Question: I read a lot of answers here, but for some reason my animation still doesn't work as expected.
The axis range should vary from frame to frame. The 'Hurricane Center' caption should remain in the center all the time, but the captions from the previous frames must be erased. Also, I'm afraid that some of the data from previous parts remain.
I used 'hold on' and 'draw now' but it still happens.
---
The animation can be seen here:

---
Code:
'''
v = VideoWriter('test_video.avi');
v.FrameRate = 4;
v.open()
hold on
for i=1:length(relevant(1,1,:))
if isempty(relevant) == 0
title('Lightning around Hurricane Jerry')
grid on
ylim([Interp_Jerry(i,2)-Radius Interp_Jerry(i,2)+Radius])
xlim([Interp_Jerry(i,3)-Radius Interp_Jerry(i,3)+Radius])
ylabel('latitude')
xlabel('longitude')
text(Interp_Jerry(i,3),Interp_Jerry(i,2),txt1);
scatter(relevant(:,3,i),relevant(:,2,i),'.');
drawnow
pause(0.1);
v.writeVideo(getframe(fig));
end
end
v.close()
'''
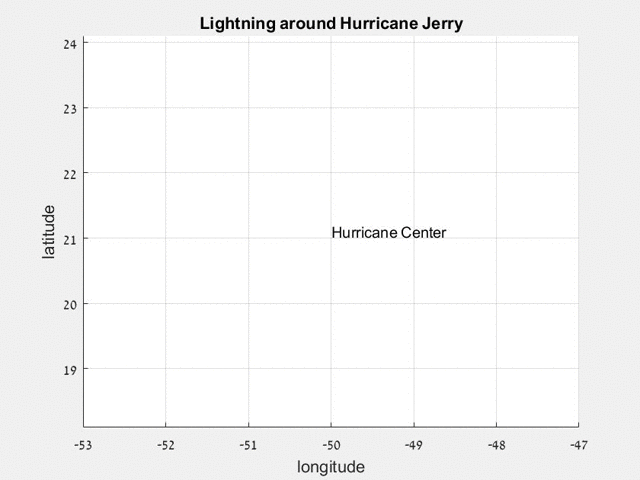
Answer: The best of the two worlds:
'''
v = VideoWriter('test_video.avi');
v.FrameRate = 4;
v.open()
hold on;
for i=1:length(relevant(1,1,:))
if ~isempty(relevant) % Corrected
if i == 1
% Prepare first plot and save handles of graphical objects
ht = text(Interp_Jerry(i,3),Interp_Jerry(i,2),txt1);
hold on;
hs = scatter(relevant(:,3,i),relevant(:,2,i),'.');
ylabel('latitude')
xlabel('longitude')
title('Lightning around Hurricane Jerry')
grid on
else
% Update graphical objects
set(ht, 'position', [Interp_Jerry(i,3), Interp_Jerry(i,2)]);
set(hs, 'XData', relevant(:,3,i) , 'YData' , relevant(:,2,i));
end
ylim([Interp_Jerry(i,2)-Radius Interp_Jerry(i,2)+Radius])
xlim([Interp_Jerry(i,3)-Radius Interp_Jerry(i,3)+Radius])
drawnow
pause(0.1);
v.writeVideo(getframe(fig));
end
end
v.close()
'''